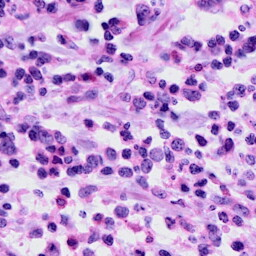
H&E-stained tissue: Cervix